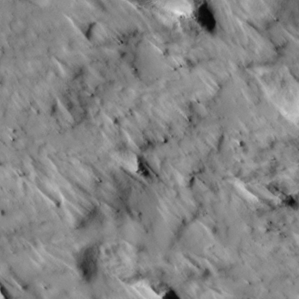
Label: non_frost